Question: I am attempting to create a map using OpenLayers 4.
I have some vector tiles which contain lines and points. The lines represent roads and the points represent roundabouts. What I'm trying to do is draw the roads with casings and draw the roundabouts also with casings but with the casings for the roundabouts appearing behind the roads. Does that make any sense? :)
Here's what I'm getting at the moment:

Notice on the roundabouts how the stroke around them intersects the roads? That is what I'm trying to avoid.
The roads are styled similarly to this:
'''
const road = [
new ol.style.Style({
stroke: new ol.style.Stroke({
color: '#505050',
width: 2
}),
zIndex: 2
}),
new ol.style.Style({
stroke: new ol.style.Stroke({
color: '#ffffff',
width: 20
}),
zIndex: 3
})
];
'''
I've simplified it somewhat to remove the colouring of roads based on their type etc as to not complicate my example.
The roundabouts are styled similarly to this:
'''
const roundabout = [
new ol.style.Style({
image: new ol.style.Circle({
radius: 20,
fill: new ol.style.Fill({
color: '#ffffff'
}),
}),
zIndex: 1
}),
new ol.style.Style({
image: new ol.style.Circle({
radius: 18,
fill: new ol.style.Fill({
color: '#ffffff'
}),
}),
zIndex: 4
})
];
'''
Again, simplified to not include the extra circle in the middle of the roundabout, which is just the same point drawn again but smaller.
What should happen is the roundabout casing should be drawn first, then the road casing, then the road filling, and finally the roundabout filling. This should give the effect of the road filling and roundabout filling appearing to be one continuous line, and the casings flowing around the roundabouts without intersecting the road lanes.
The problem I'm having is that the 'zIndex' values I'm setting for the roundabouts seem to have no effect at all. No matter what I change them to, I cannot get any part of the point (casing or fill) to be drawn behind the line of the road. I can change the 'zIndex' for the roads to get the casing drawn in front of the fill, for example, but no matter how big a number I choose I can't get the road drawn in front of the roundabout!
Any ideas how I can fix this and get the points drawing as I would like them to?
Thanks,
Dylan
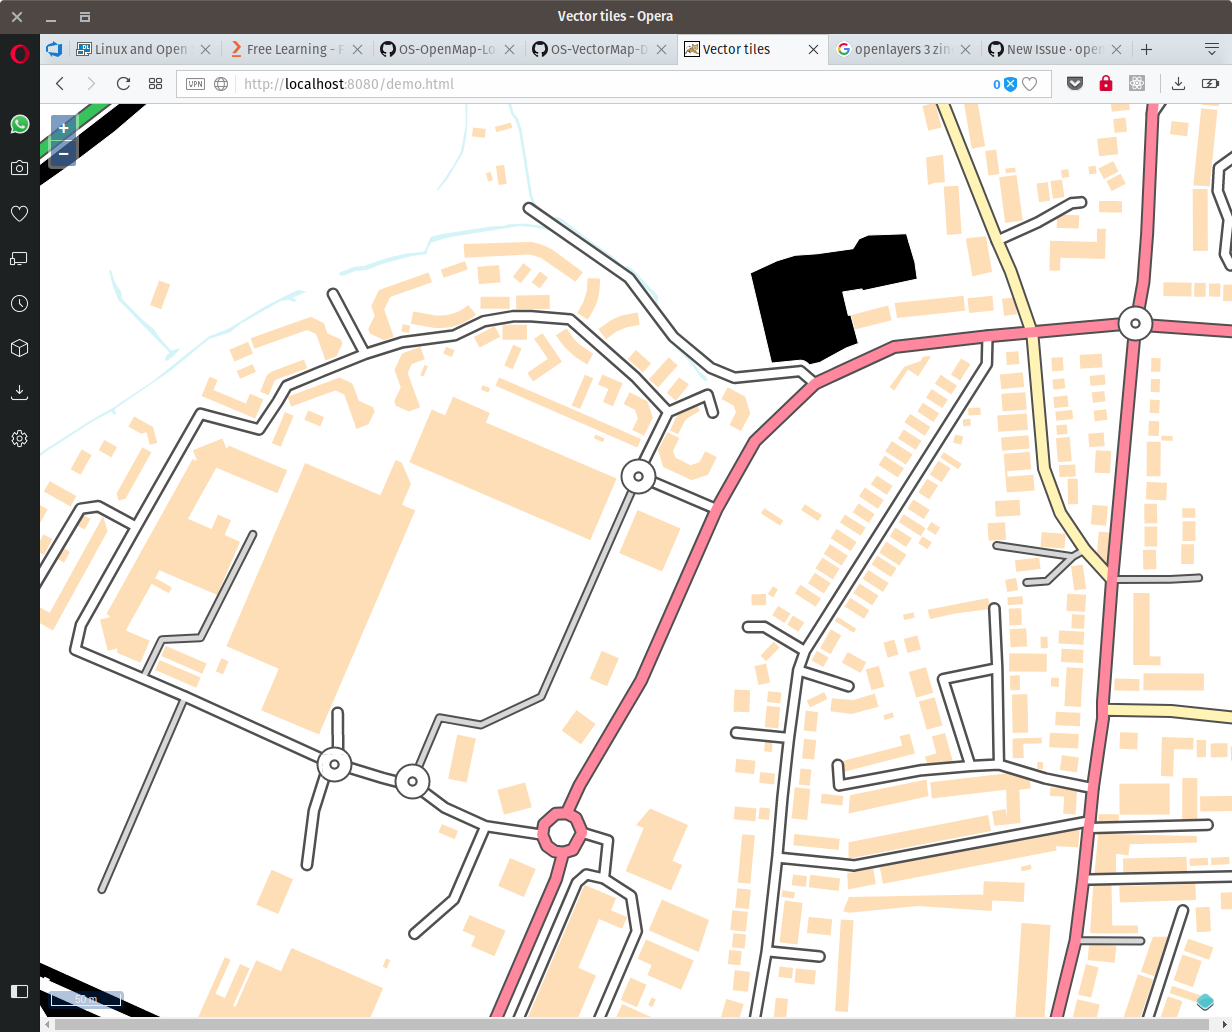
Answer: By default, OpenLayers renders points (i.e. your roundabouts) as vectors, but pre-renders lines (i.e. your roads) to images. This can be controlled using 'ol.layer.VectorTile''s 'renderMode' option, which defaults to ''hybrid''.
To render points and lines in the same pass (in order for the zIndex to get respected), configure the 'ol.layer.VectorTile' with 'renderMode: 'image'' or 'renderMode: 'vector''.